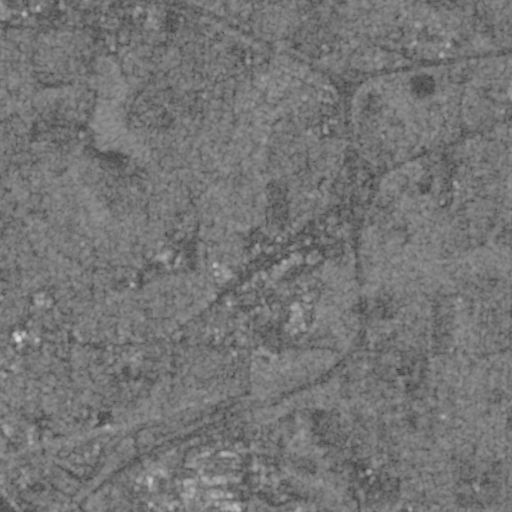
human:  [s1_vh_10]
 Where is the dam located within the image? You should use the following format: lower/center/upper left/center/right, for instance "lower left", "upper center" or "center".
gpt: The dam is located in the upper left of the image.
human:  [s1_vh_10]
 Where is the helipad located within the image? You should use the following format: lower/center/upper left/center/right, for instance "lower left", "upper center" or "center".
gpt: The helipad is located in the lower left of the image.
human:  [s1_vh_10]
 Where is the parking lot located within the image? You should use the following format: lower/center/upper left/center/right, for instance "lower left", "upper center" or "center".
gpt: The parking lot is located in the upper left of the image.
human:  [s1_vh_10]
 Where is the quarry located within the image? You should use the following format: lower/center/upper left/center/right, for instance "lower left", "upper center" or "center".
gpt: The quarry is located in the lower left of the image.
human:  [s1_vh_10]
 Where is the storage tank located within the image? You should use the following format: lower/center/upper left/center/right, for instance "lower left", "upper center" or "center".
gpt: The storage tank is located in the center left of the image.
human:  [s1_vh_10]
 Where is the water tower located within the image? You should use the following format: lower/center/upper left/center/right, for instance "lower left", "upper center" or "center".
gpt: The water tower is located in the lower center of the image.
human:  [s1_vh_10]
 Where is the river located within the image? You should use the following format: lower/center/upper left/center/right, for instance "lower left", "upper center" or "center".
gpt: The river is located in the left of the image.
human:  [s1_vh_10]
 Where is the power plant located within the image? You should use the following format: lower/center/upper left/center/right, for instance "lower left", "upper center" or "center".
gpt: There is no power plant in the image.

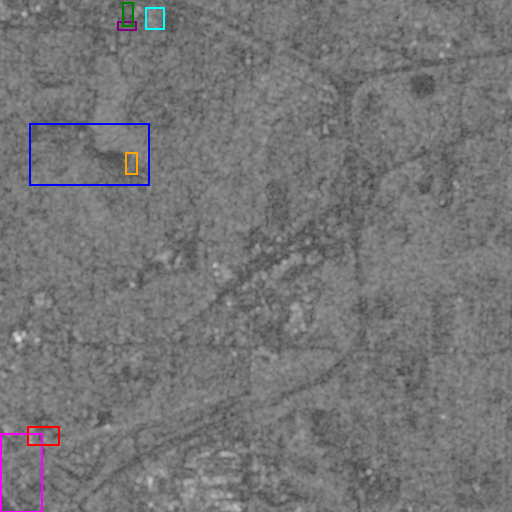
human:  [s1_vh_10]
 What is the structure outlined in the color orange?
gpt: The structure outlined in orange is a dam.
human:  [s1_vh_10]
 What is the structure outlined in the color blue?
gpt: The structure outlined in blue is a park.
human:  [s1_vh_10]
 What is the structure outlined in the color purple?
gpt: The structure outlined in purple is a parking lot.
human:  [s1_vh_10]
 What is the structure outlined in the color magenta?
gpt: The structure outlined in magenta is a quarry.
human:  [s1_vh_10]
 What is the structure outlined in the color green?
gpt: The structure outlined in green is a track.
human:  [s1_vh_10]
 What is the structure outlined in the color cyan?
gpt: The structure outlined in cyan is a building.
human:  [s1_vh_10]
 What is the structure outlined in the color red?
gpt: The structure outlined in red is a building.
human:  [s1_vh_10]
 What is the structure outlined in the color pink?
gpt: There is no pink outline.